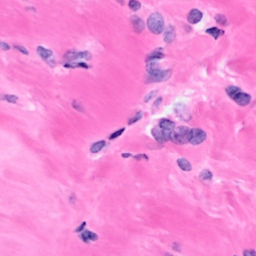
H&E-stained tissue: Breast